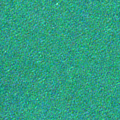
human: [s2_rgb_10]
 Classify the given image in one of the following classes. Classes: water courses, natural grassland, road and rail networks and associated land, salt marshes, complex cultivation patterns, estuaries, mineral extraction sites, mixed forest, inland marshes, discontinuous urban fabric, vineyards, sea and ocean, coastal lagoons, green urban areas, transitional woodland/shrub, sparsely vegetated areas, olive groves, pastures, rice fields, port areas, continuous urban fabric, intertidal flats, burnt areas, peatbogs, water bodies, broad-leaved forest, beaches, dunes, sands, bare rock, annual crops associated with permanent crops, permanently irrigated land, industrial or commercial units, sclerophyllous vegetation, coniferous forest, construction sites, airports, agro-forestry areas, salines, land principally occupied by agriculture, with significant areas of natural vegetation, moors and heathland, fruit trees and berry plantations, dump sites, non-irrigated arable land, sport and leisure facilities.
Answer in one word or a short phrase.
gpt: sea and ocean